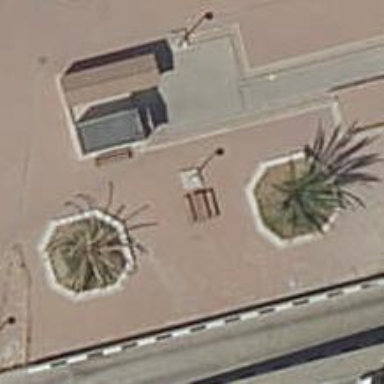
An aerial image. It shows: Picnic table located in leisure land area.